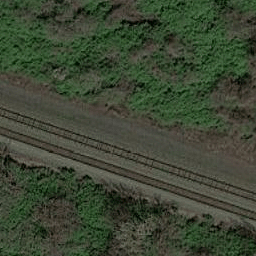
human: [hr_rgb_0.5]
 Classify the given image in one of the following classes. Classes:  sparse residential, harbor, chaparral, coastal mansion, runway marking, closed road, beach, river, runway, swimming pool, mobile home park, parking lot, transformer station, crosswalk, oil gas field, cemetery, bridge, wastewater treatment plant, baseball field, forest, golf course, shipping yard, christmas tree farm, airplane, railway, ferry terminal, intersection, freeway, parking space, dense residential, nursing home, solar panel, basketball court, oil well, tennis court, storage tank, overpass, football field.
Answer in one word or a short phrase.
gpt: railway